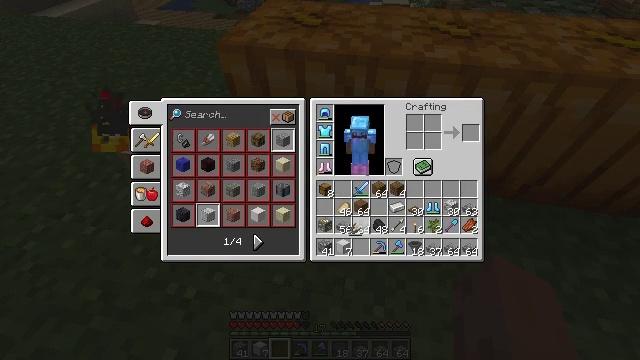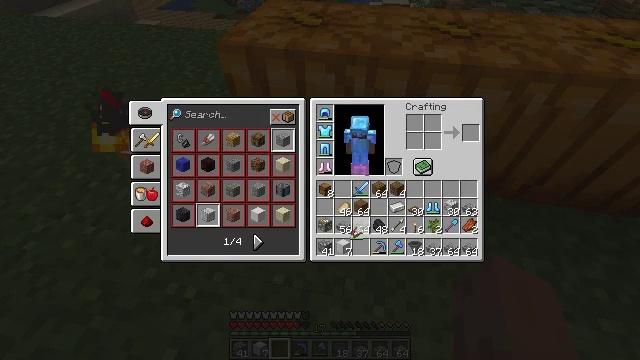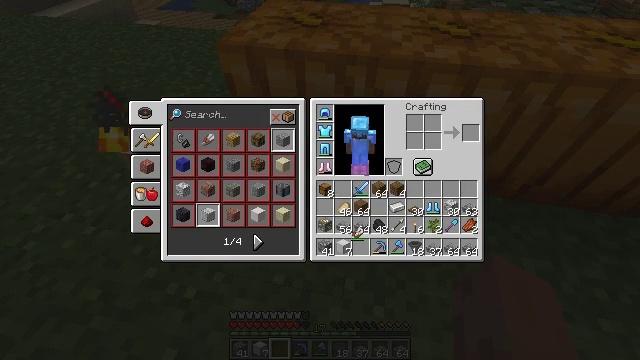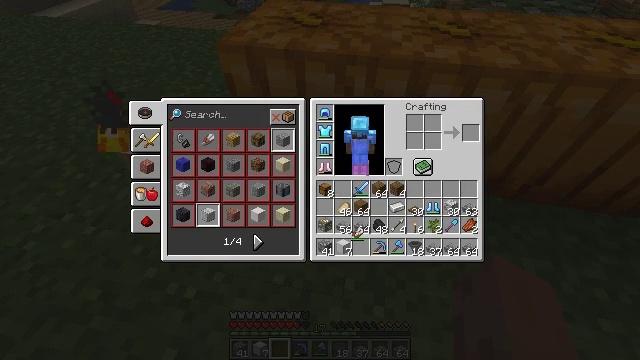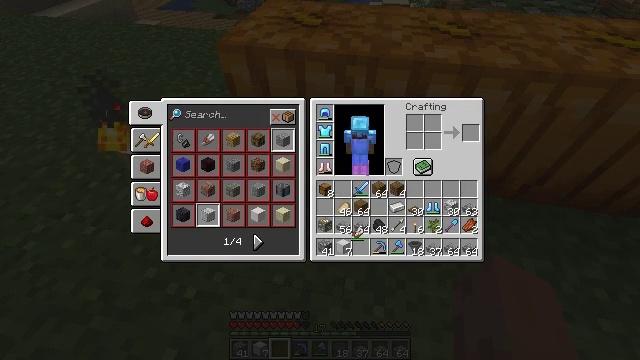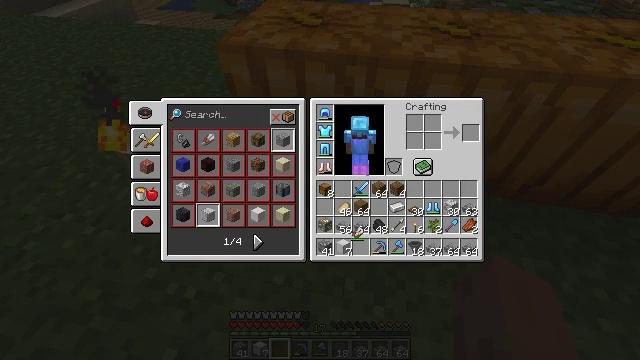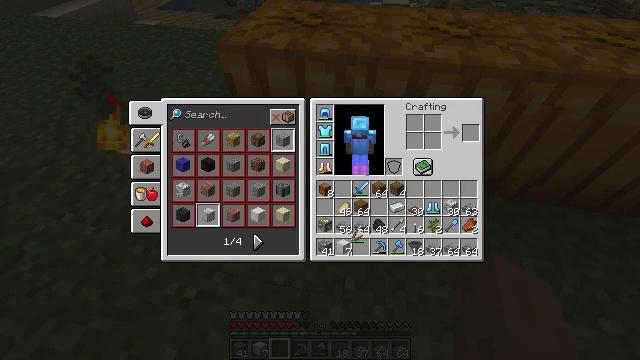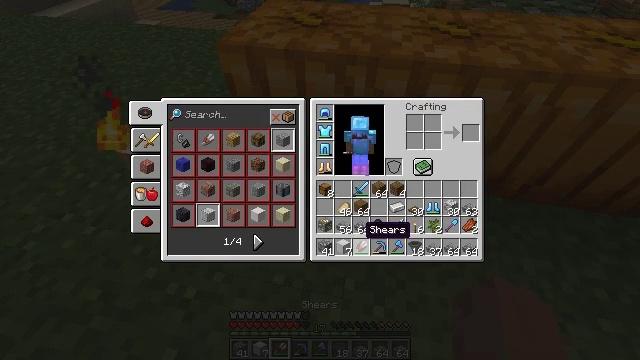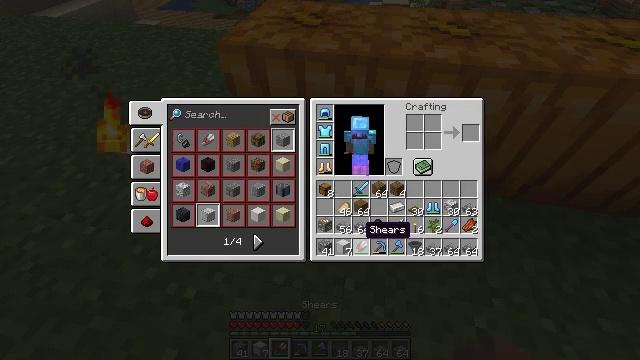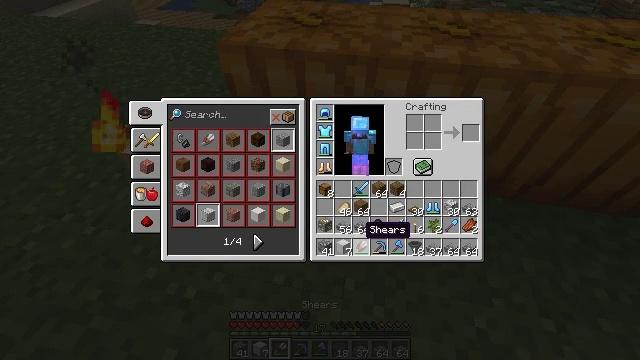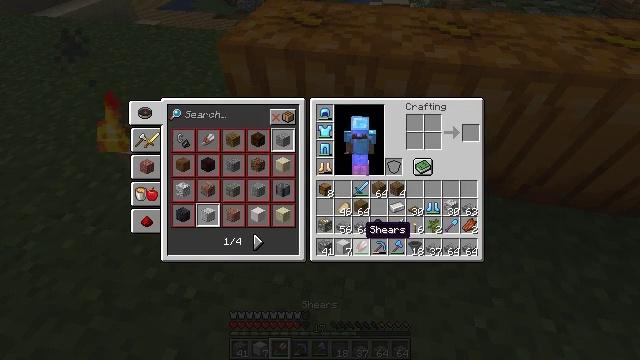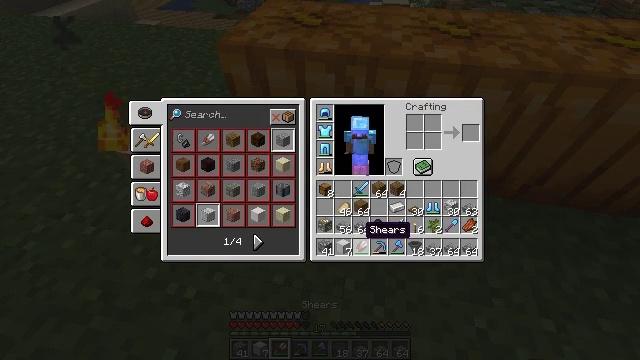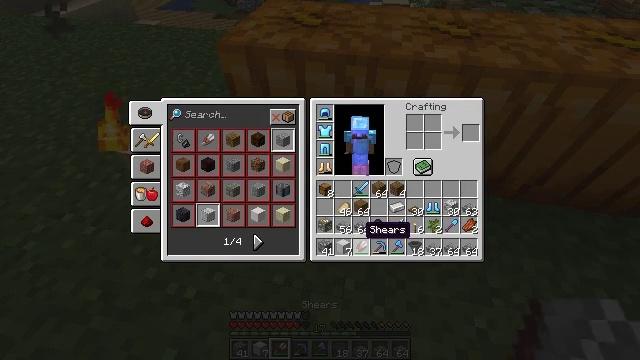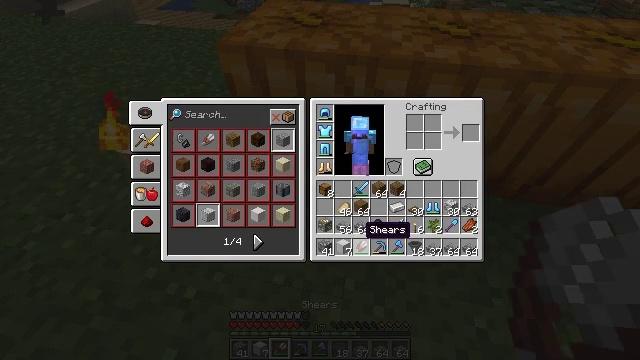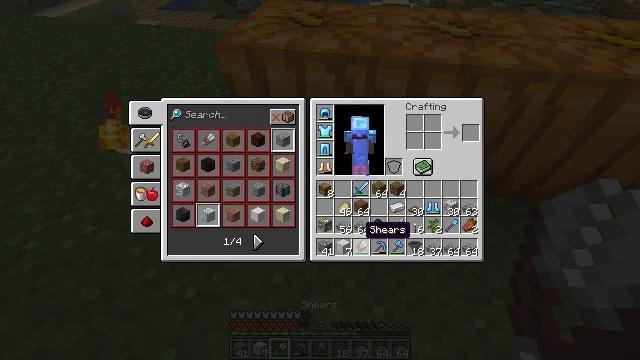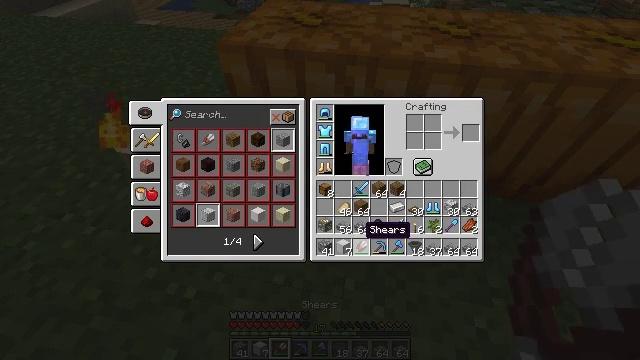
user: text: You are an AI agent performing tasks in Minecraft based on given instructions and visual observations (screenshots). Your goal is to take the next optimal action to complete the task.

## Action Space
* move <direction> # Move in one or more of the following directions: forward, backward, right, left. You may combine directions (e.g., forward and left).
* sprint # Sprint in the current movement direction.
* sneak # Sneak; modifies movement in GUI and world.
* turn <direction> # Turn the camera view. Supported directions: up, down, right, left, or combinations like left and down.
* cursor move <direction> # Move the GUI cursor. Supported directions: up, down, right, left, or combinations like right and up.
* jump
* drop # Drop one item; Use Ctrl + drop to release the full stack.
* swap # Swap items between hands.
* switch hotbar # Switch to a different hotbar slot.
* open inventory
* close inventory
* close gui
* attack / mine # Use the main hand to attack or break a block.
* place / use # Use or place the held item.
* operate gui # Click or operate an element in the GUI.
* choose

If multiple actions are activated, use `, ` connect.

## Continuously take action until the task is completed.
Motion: motion action
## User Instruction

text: Collect a carved pumpkin for decoration.
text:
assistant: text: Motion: no_op
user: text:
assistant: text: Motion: no_op
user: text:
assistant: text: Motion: operate gui
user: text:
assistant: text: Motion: operate gui
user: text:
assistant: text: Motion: operate gui
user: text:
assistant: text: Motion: operate gui
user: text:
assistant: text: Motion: no_op
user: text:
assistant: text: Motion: no_op
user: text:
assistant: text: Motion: no_op
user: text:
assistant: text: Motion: no_op
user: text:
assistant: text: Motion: no_op
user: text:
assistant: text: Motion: no_op
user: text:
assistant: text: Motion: no_op
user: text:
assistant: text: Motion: no_op
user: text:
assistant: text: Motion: no_op
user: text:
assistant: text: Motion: no_op
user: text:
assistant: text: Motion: no_op
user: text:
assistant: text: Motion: no_op
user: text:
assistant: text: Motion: no_op
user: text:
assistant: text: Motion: no_op
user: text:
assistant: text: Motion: no_op
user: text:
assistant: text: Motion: turn up
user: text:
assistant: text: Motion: turn up
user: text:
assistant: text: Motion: turn up
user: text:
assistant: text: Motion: turn up
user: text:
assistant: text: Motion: turn up
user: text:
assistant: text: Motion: use / place
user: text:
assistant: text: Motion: use / place
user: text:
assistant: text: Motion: use / place
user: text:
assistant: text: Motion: no_op